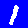
Digit: 1